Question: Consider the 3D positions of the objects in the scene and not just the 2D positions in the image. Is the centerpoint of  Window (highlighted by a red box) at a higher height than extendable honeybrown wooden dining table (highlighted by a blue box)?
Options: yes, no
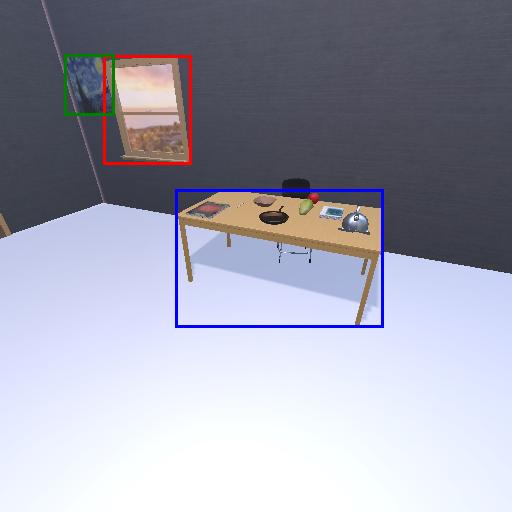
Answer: yes